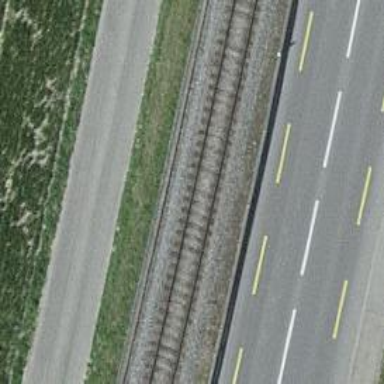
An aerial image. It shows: Railway track with contact line for electrification.